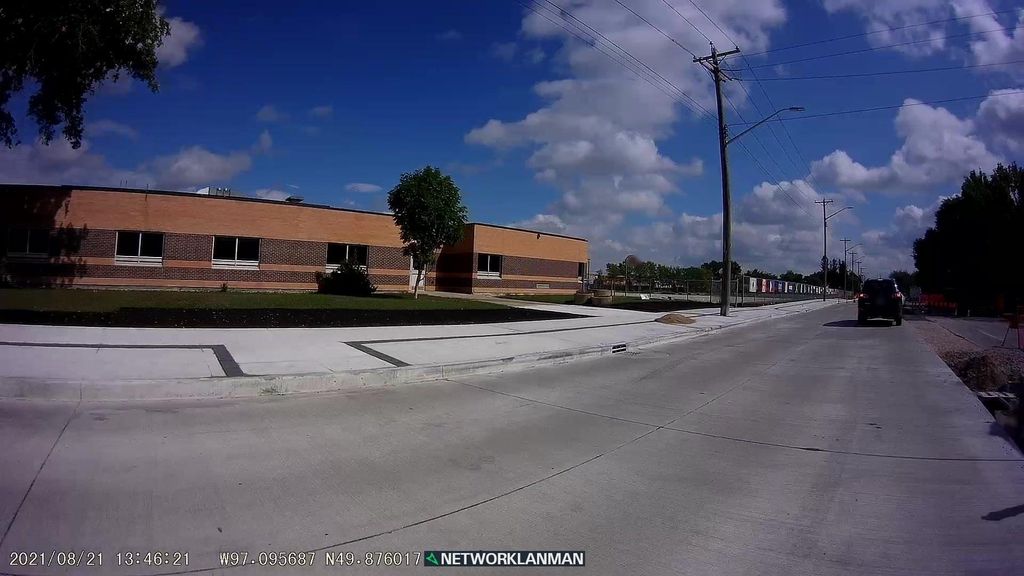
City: winnipeg